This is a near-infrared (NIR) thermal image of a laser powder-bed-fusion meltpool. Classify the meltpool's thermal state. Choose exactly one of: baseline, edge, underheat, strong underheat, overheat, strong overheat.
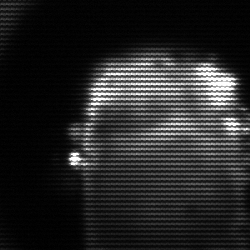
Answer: baseline